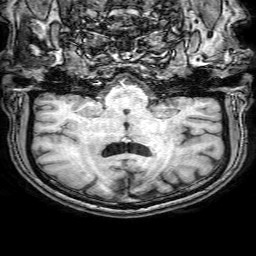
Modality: T1w
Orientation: sagittal
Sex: male
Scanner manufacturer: philips
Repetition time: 0.008156 s
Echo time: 0.00376 s